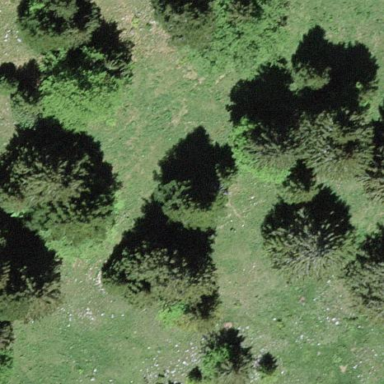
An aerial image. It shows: Evergreen needle-leaved forest.